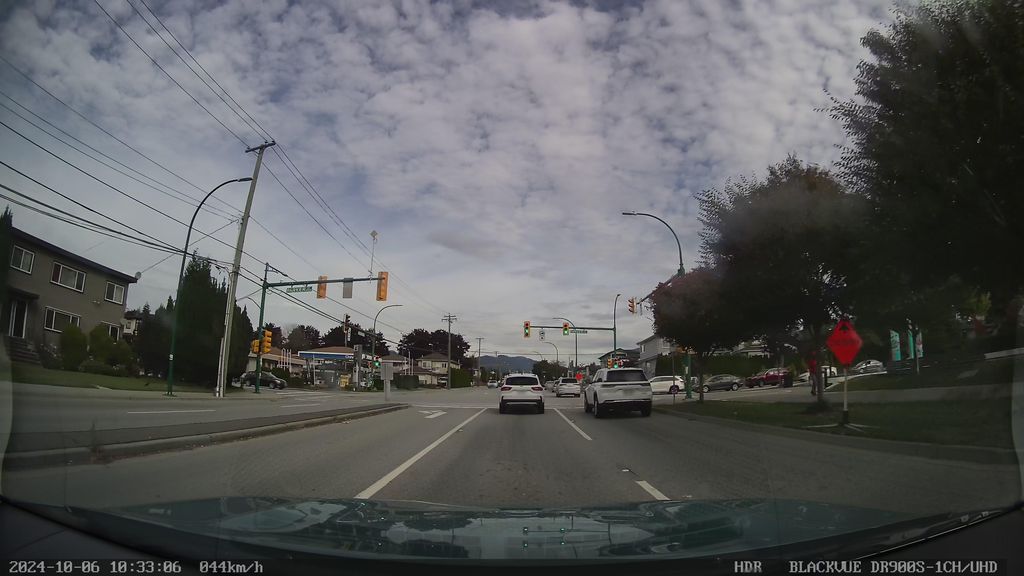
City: vancouver